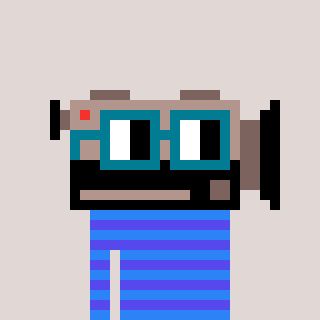
a pixel art character with square dark green glasses, a camcorder-shaped head and a computerblue-colored body on a warm background